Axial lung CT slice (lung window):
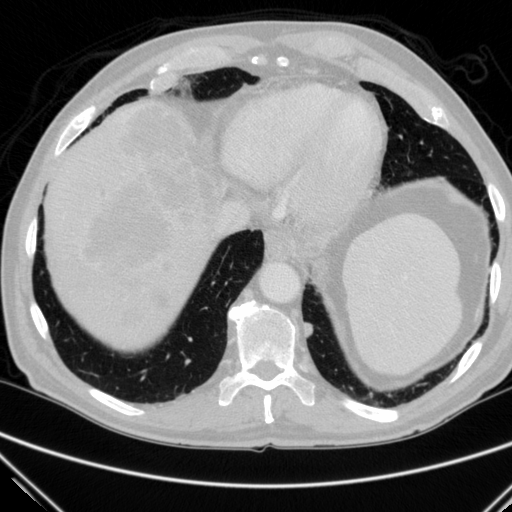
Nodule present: yes
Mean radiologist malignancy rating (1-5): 3.25